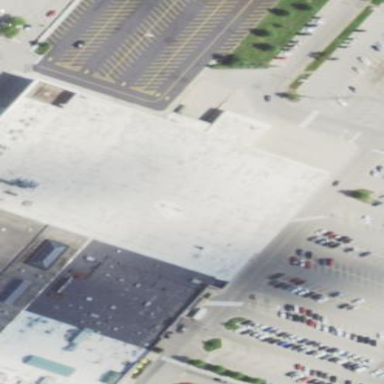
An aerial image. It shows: Department store.